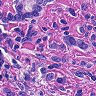
Metastatic tissue present: yes